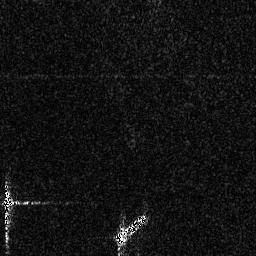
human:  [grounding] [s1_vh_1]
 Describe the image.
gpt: In the satellite image, there is  <ref>1 medium ship </ref> <box>[[44, 82, 57, 96, 0]]</box> located at bottom,  <ref>1 medium ship </ref> <box>[[0, 74, 5, 90, 0]]</box> located at bottom left.